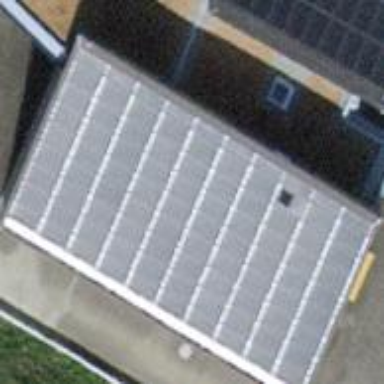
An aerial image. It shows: Building with solar panels on its roof. The building is colored in cornflower blue.